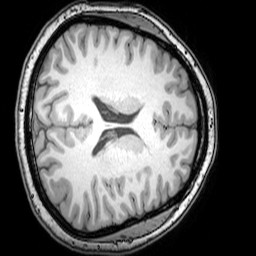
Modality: T1w
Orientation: axial
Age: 24
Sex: female
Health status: healthy
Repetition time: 0.081 s
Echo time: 0.037 s